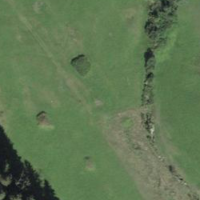
EUNIS habitat code: 24
Species observed at this site:
Silene nutans